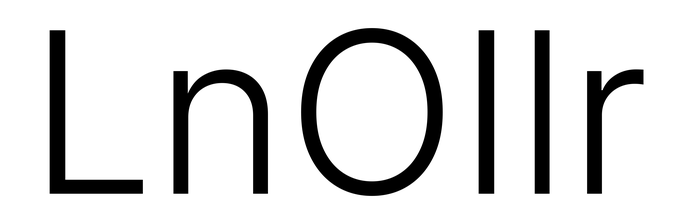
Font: Inter_Light